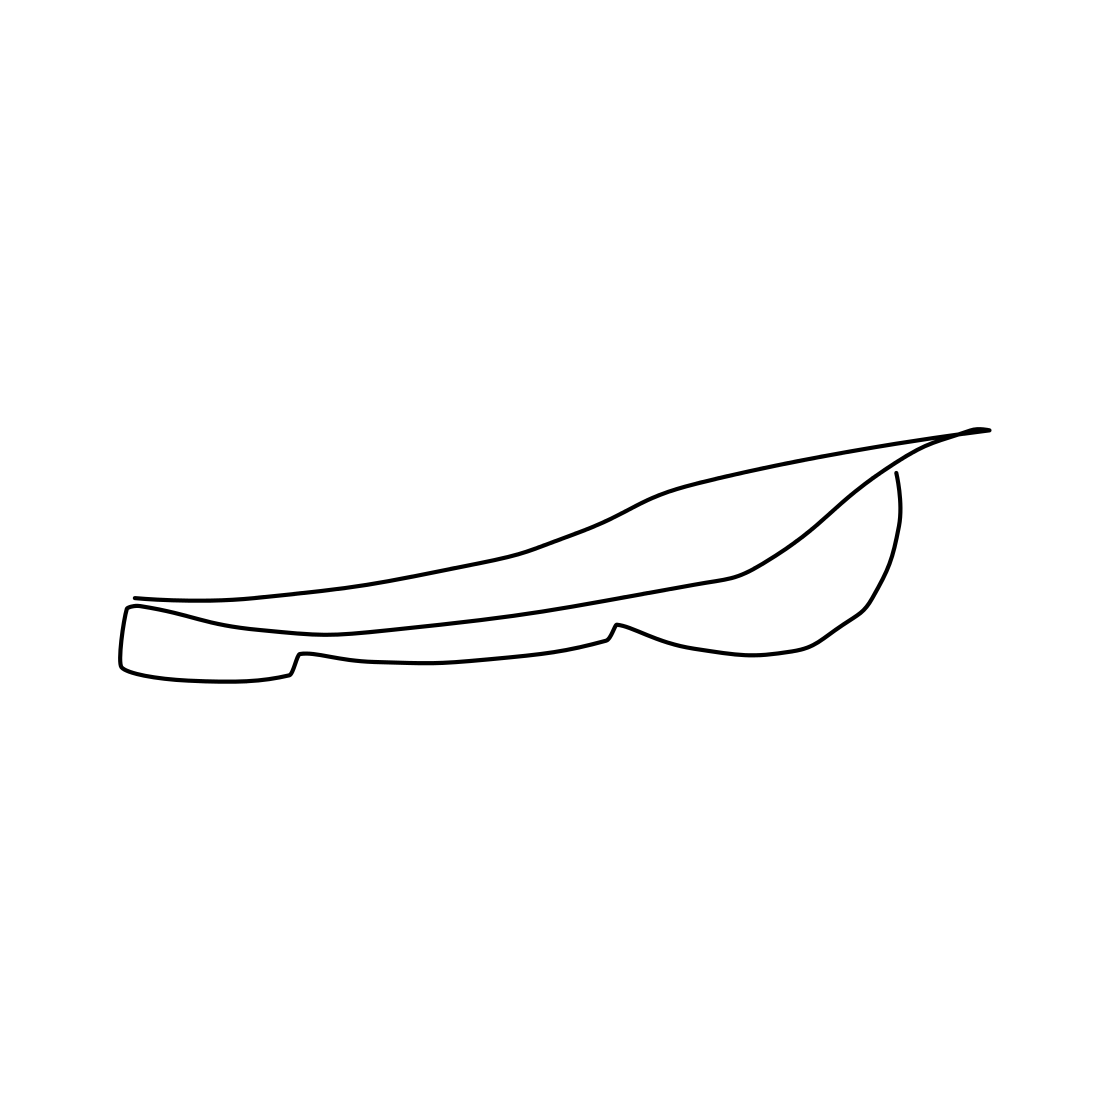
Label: trombone